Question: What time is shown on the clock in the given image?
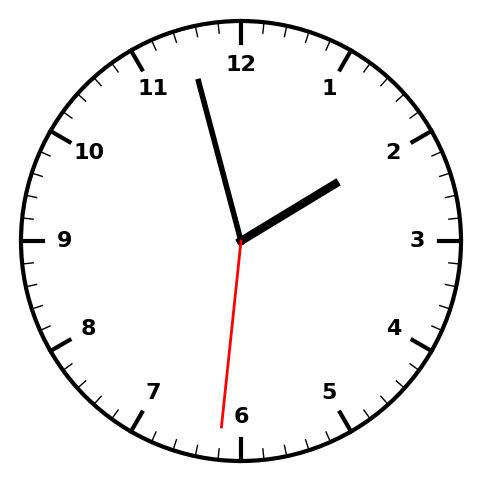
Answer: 01:57:31